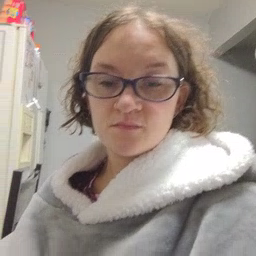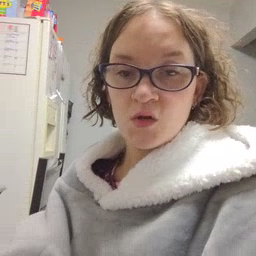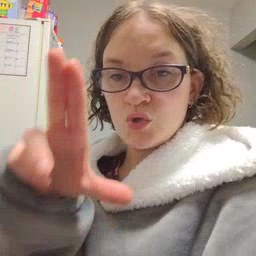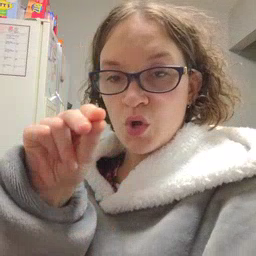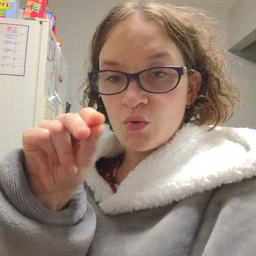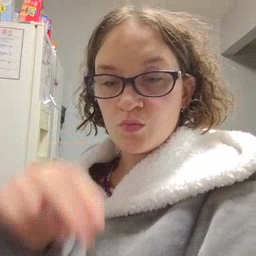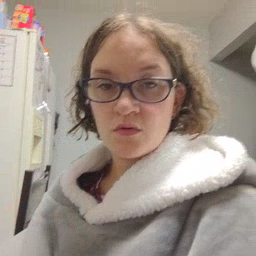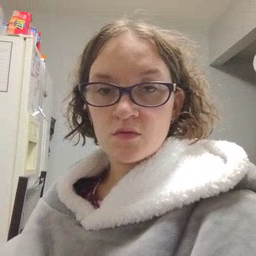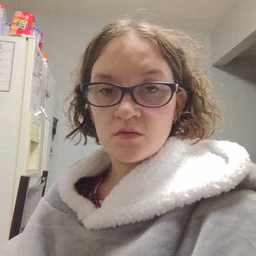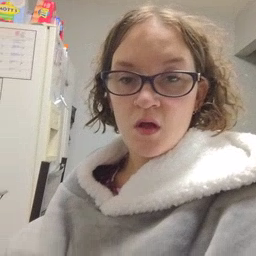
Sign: no